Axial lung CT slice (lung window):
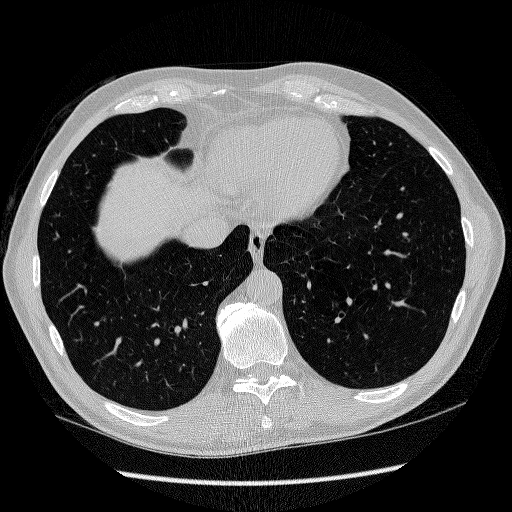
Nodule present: no